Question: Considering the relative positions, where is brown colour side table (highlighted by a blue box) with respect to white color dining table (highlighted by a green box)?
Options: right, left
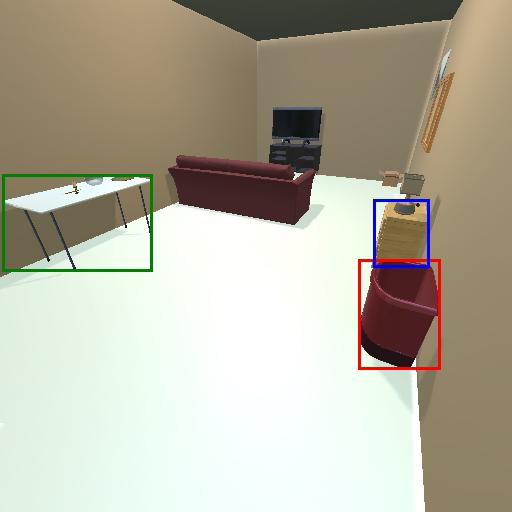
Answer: right